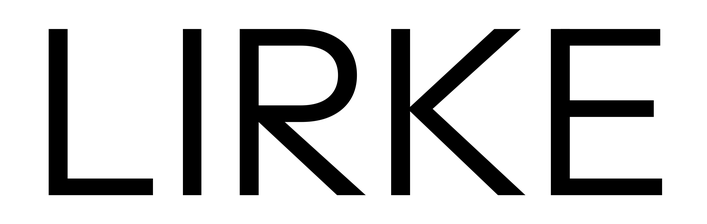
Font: InstrumentSans_Regular